You are looking at the envelope spectrum of a bearing's vibration signal. The marked vertical lines are the theoretical fault frequencies for the outer race, inner race, rolling elements, and cage. Classify the bearing condition as one of: normal, inner_race, outer_race, ball.
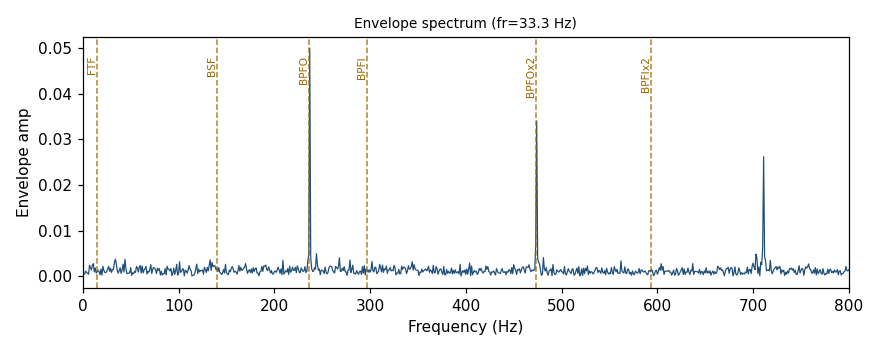
Answer: outer_race